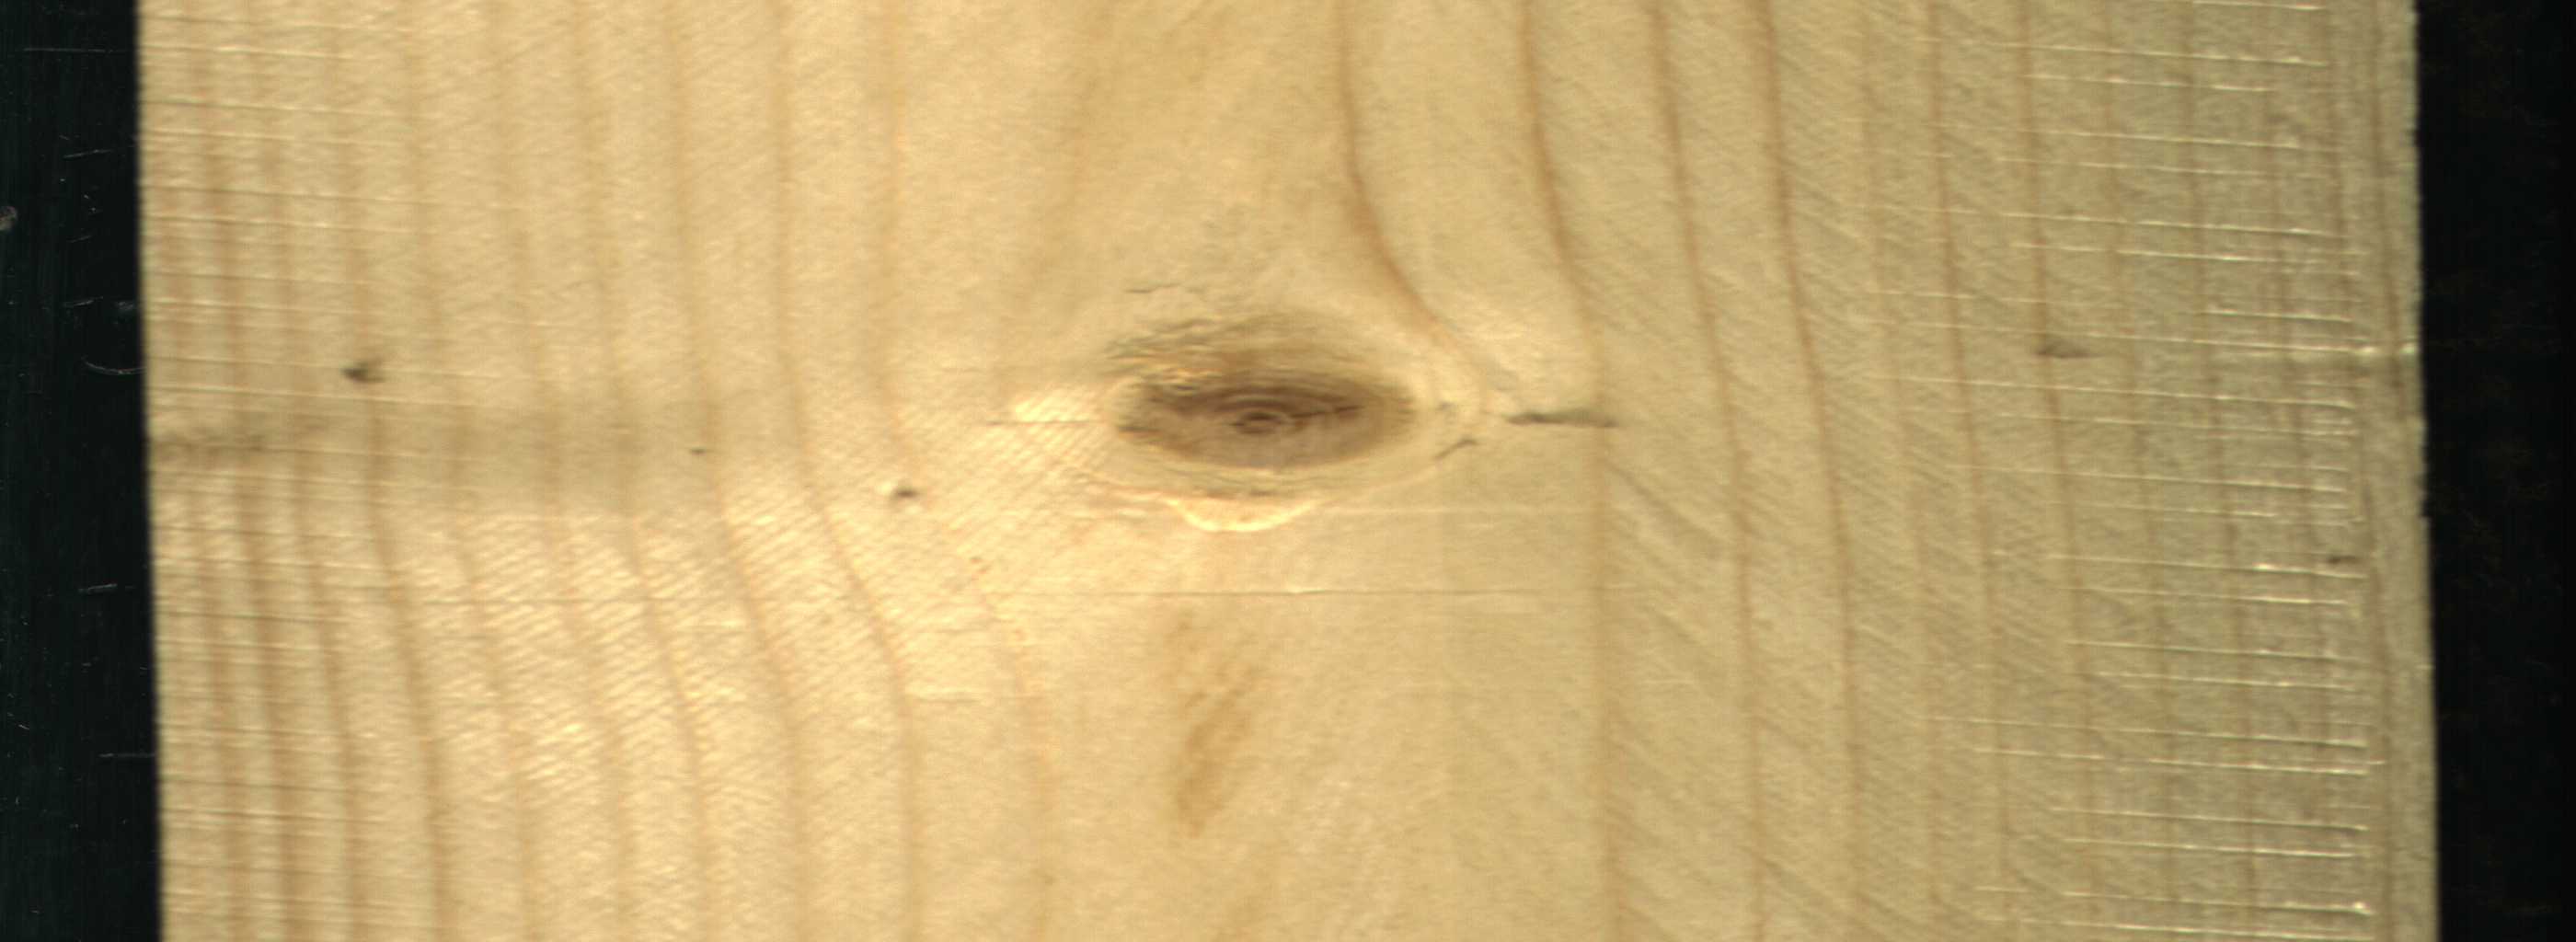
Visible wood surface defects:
Live_Knot